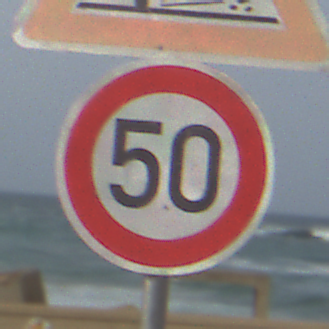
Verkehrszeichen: Geschwindigkeit50
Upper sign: SplittSchotter
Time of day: MorningAfternoon
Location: Outdoor (Suburban)
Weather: PartlyCloudy
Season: NotSpecified
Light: Natural